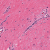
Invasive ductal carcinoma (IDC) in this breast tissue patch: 0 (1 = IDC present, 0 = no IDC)